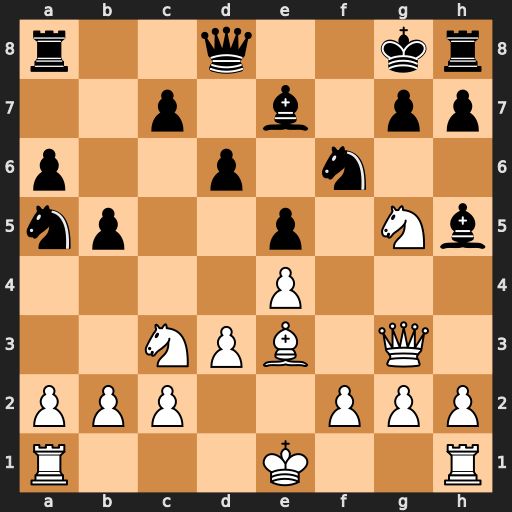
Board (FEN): r2q2kr/2p1b1pp/p2p1n2/np2p1Nb/4P3/2NPB1Q1/PPP2PPP/R3K2R
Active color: w
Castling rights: KQ
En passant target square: -
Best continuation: Ne6 Kf7 Nxd8+